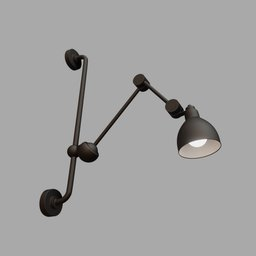
Label: lighting